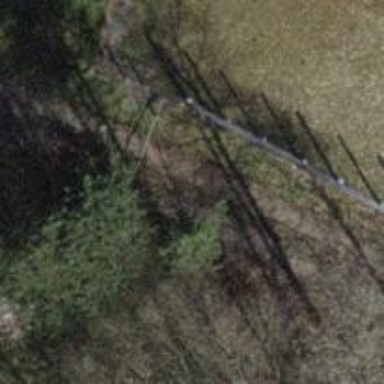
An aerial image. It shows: Lift gate barrier.